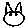
Label: cat